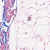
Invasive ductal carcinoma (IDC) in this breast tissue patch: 0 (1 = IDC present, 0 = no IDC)